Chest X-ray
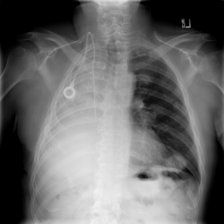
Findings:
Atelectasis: negative
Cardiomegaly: negative
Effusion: negative
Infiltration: negative
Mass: positive
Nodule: positive
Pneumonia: negative
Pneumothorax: negative
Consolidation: negative
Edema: negative
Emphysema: negative
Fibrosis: negative
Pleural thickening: negative
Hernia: negative